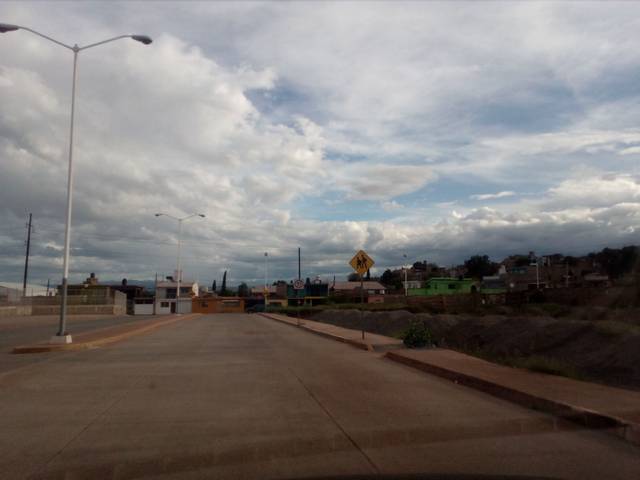
Region: Mexico
Coordinates: 24.048, -104.663